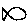
Label: fish